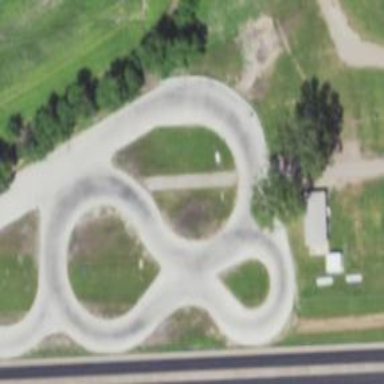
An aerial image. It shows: Raceway for motor sports.